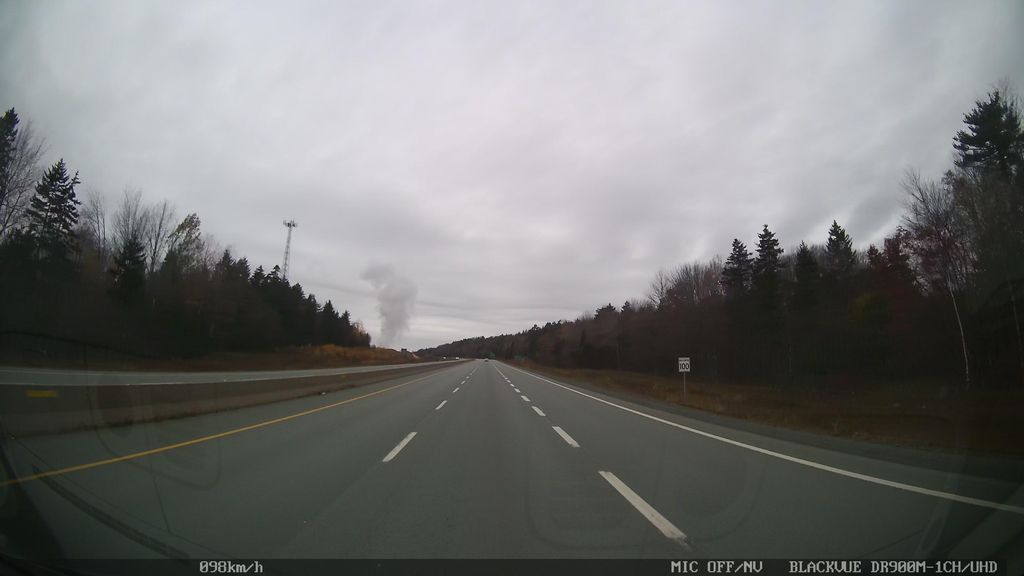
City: halifax